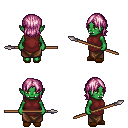
a pixel art fantasy rpg character, female body template, orc, green skin, maroon tunic, robe skirt, pink long bangs hairstyle, brown slippers, spear, four views (front, back, left, right), 2x2 character sprite sheet, small pixel art, hard edges, no anti-aliasing